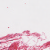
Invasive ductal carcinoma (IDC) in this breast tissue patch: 0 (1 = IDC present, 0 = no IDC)